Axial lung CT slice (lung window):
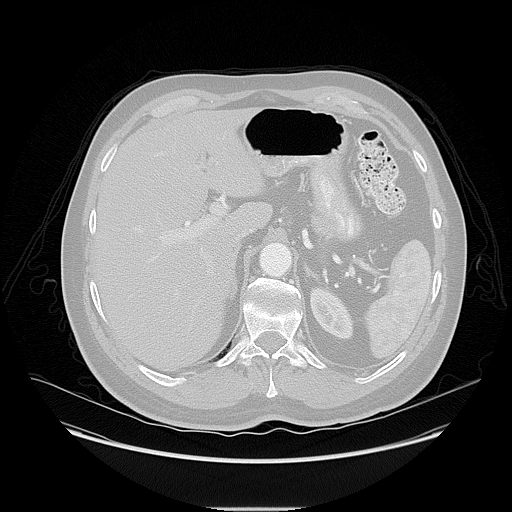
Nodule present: no